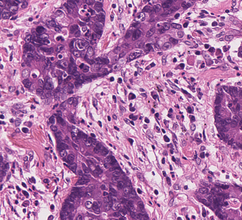
Tumor epithelial tissue: yes
Tumor-associated stroma tissue: yes
Normal tissue: no